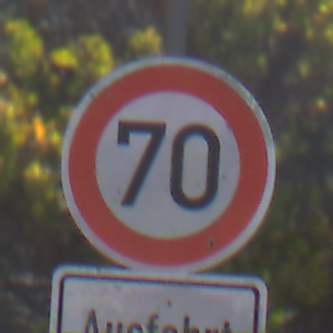
Verkehrszeichen: Geschwindigkeit70
Zusatzzeichen unten: HinweiseAufGefahrenDurchVerbaleAngabe5
Umgebung: Outdoor, Nature
Tageszeit: MorningAfternoon
Wetter: Clear
Licht: Natural
Jahreszeit: NotSpecified
Kontrast: HighContrast